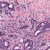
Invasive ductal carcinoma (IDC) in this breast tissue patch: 1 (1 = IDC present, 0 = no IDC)